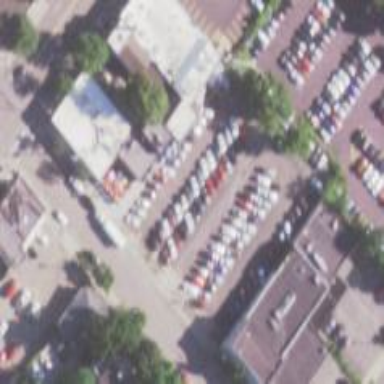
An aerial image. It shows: Parking area with surface.